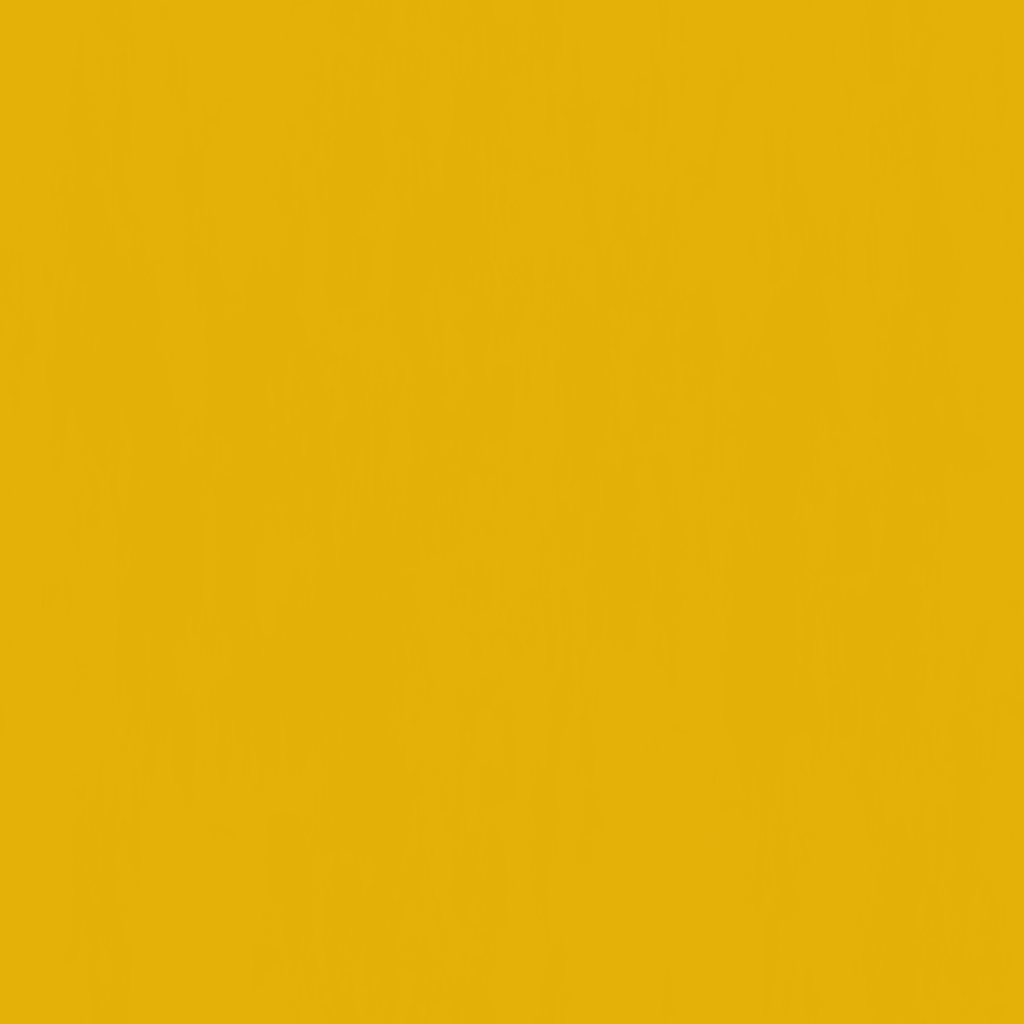
Texture map type: Color